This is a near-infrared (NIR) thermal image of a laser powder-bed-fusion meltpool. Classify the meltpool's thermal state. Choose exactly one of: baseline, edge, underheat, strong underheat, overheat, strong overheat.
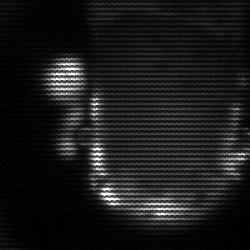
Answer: baseline